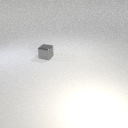
small gray metal cube